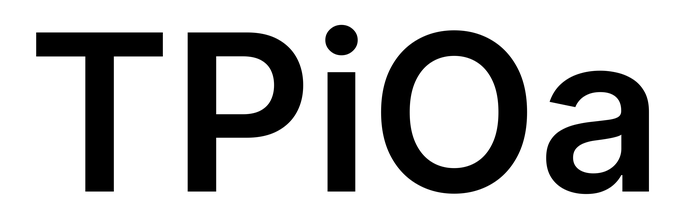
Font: Inter_SemiBold